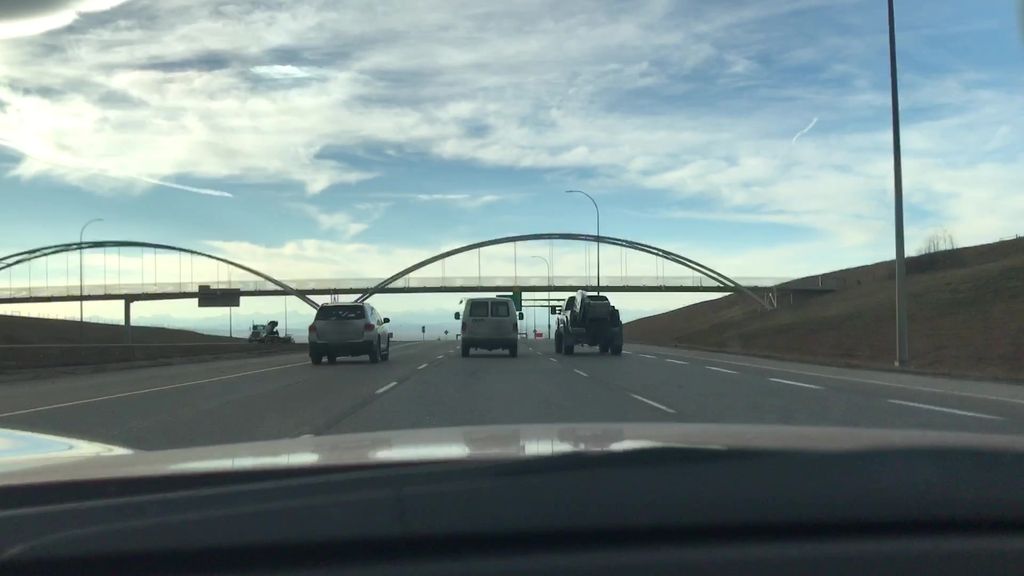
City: calgary